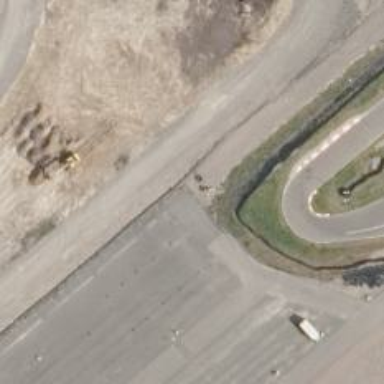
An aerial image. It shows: Raceway road.